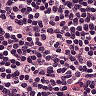
Metastatic tissue present: no